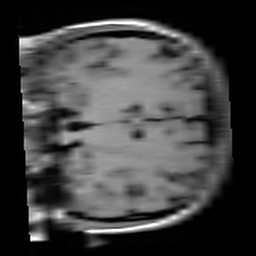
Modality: T1w
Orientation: coronal
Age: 22
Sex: female
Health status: healthy
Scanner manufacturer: siemens
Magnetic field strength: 3 T
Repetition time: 4.1 s
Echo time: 0.0085 s